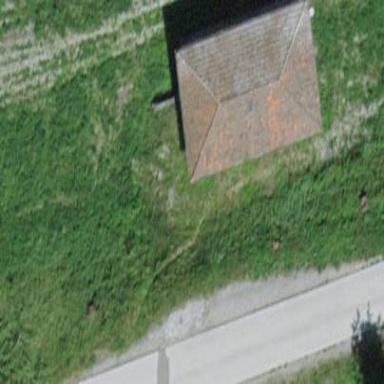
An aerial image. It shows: Shed building.